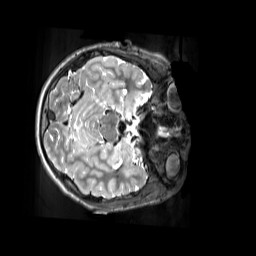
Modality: T2w
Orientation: axial
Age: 12
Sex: male
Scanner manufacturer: siemens
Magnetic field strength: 3 T
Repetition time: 3.2 s
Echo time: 0.408 s